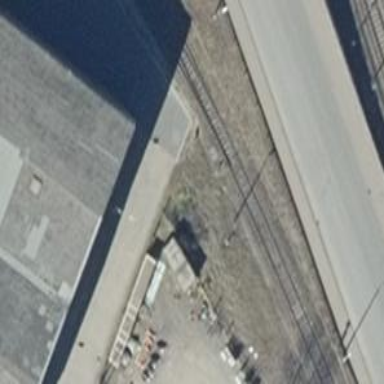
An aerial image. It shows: Railway switch.